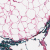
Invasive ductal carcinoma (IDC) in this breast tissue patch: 0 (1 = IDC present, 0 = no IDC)